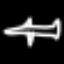
Label: airplane